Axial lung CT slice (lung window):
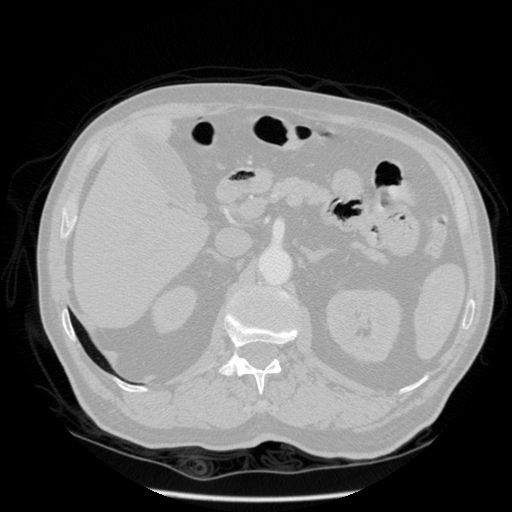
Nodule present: no